Chest X-ray:
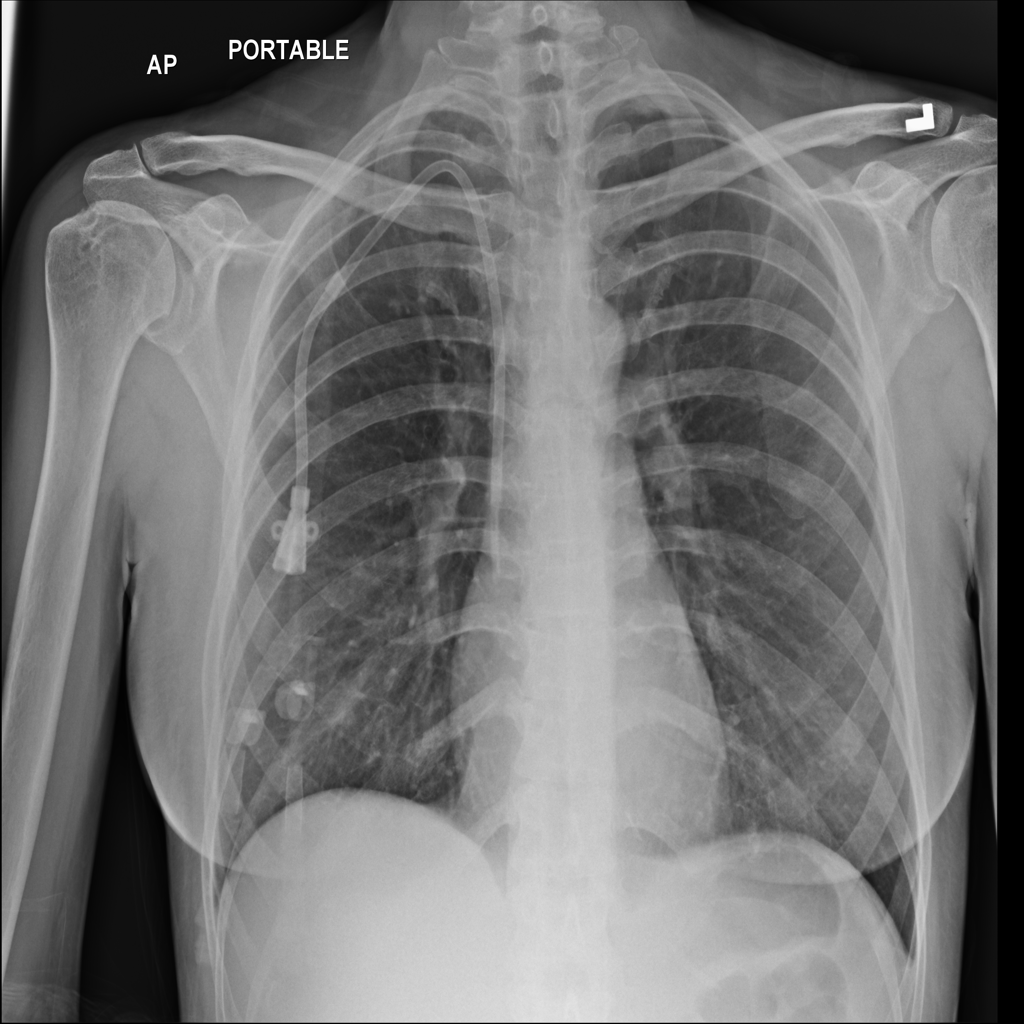
No abnormal finding: yes